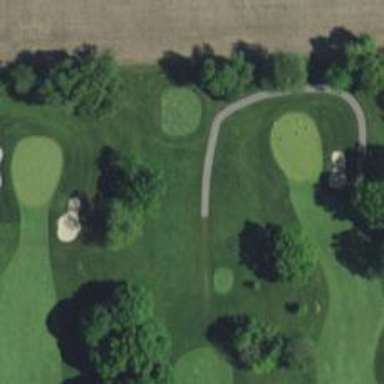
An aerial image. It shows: Path used for both walking and golf.